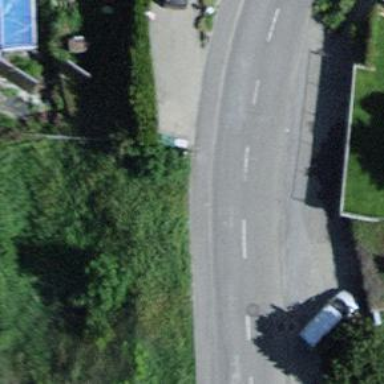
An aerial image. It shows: Bus stop with platform for public transport.